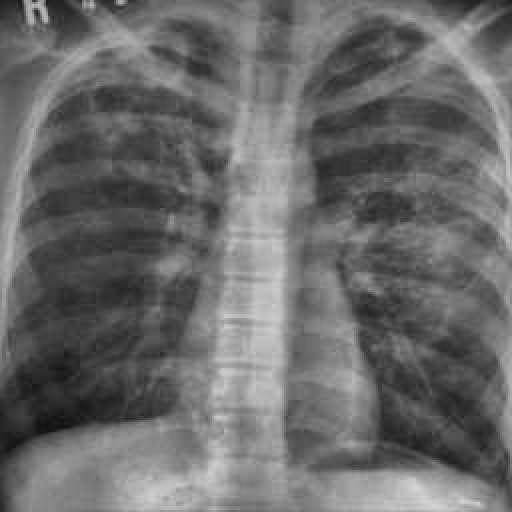
Finding: TUBERCULOSIS